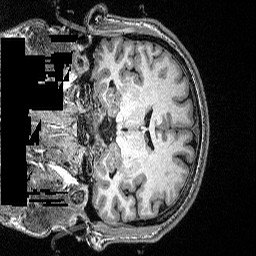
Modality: T1w
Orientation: coronal
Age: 32
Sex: male
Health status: ill
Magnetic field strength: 3 T
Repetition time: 2.53 s
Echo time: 0.00331 s